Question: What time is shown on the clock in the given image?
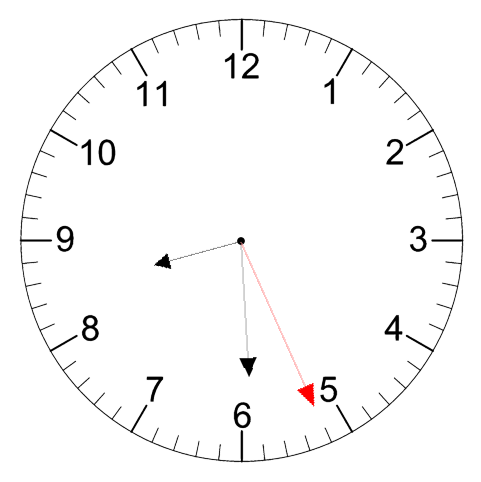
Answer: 08:29:26